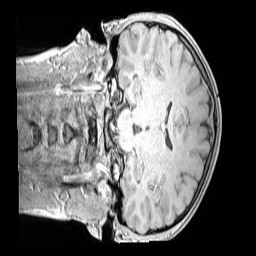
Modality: MP2RAGE
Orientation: coronal
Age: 13
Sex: male
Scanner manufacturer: siemens
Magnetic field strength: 3 T
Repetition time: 4 s
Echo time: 0.00299 s